【题型】填空题　【知识点】向量　【难度】easy
如图，在 $\triangle ABC$ 中，点 $D$ 在边 $AC$ 上，且 $AC = 3AD$. 如果 $\overrightarrow{AB} = \vec{a}$，$\overrightarrow{AC} = \vec{b}$，那么 $\overrightarrow{BD}$ 关于 $\vec{a}$、$\vec{b}$ 的分解式为\underline{\qquad\qquad\qquad}.

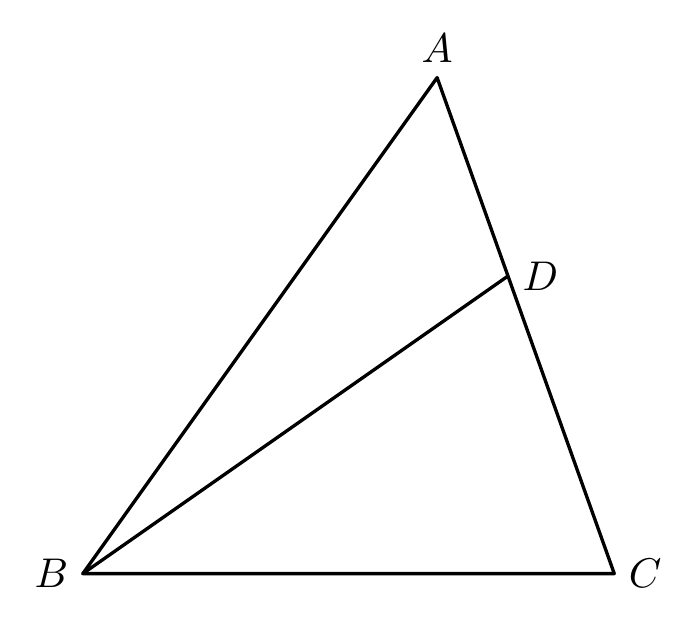
【解答】
【答案】 $\frac{1}{3}\vec{b} - \vec{a}$

【分析】 本题考查了平面向量，找到向量关系是解题的关键. 首先由向量的知识，得到 $\overrightarrow{AD}$ 和 $\overrightarrow{AB}$ 的值，即可得到 $\overrightarrow{BD}$ 的值.

【详解】 解：$\because$ 在 $\triangle ABC$ 中，点 $D$ 在边 $AC$ 上，且 $AC = 3AD$.

$\therefore \overrightarrow{AD} = \frac{1}{3}\overrightarrow{AC} = \frac{1}{3}\vec{b}$,

又 $\because \overrightarrow{AB} = \vec{a}$

$\therefore \overrightarrow{BD} = \overrightarrow{AD} - \overrightarrow{AB} = \frac{1}{3}\vec{b} - \vec{a}$

故答案为 $\frac{1}{3}\vec{b} - \vec{a}$